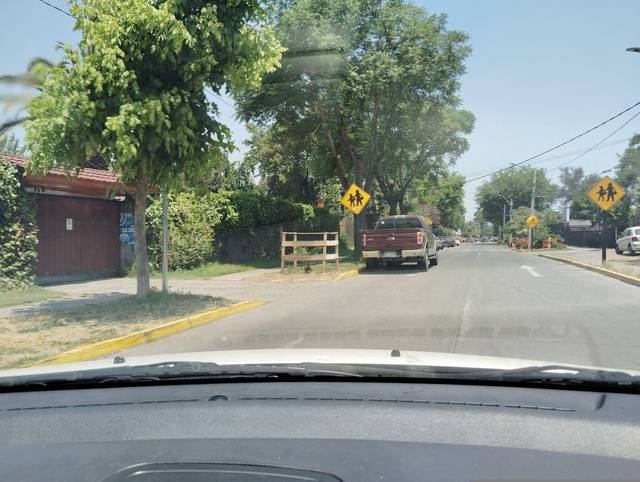
Region: Chile
Coordinates: -33.466, -70.571